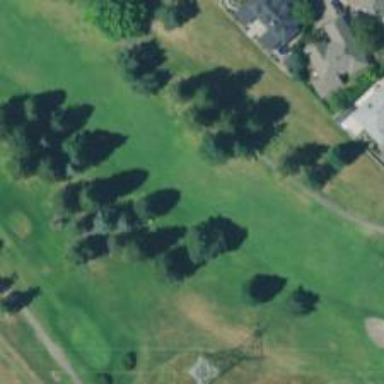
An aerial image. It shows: View of golf hole.